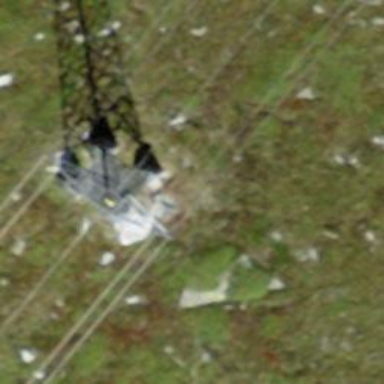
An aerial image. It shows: Power tower.